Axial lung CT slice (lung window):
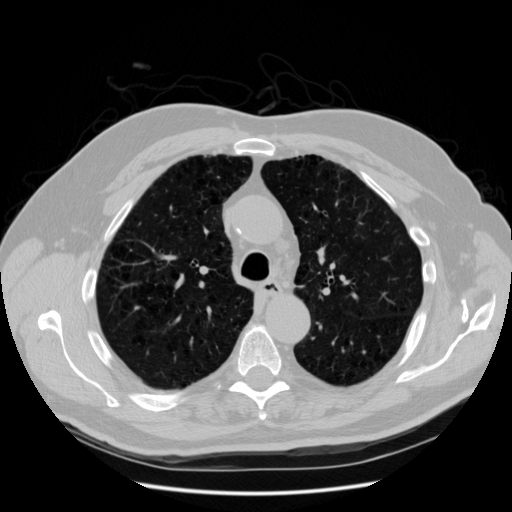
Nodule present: no